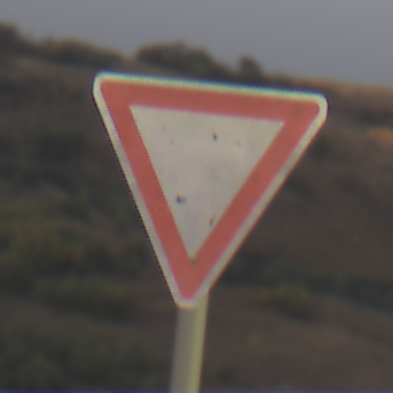
Verkehrszeichen: VorfahrtGewaehren
Umgebung: Outdoor, Nature
Tageszeit: SunriseSunset
Wetter: PartlyCloudy
Licht: Natural
Jahreszeit: NotSpecified
Kontrast: HighContrast